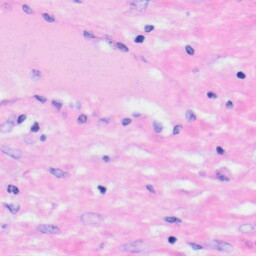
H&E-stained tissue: Liver